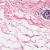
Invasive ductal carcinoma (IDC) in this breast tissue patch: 0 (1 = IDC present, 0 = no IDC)